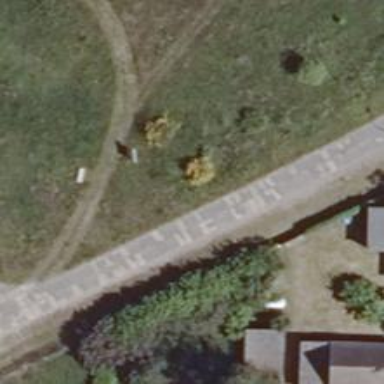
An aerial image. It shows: Residential road with concrete plates surface. There is sidewalk on the left.